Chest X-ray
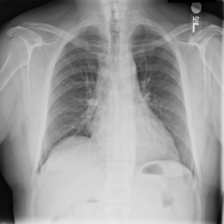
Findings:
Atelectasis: negative
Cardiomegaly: negative
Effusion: negative
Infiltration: negative
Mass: negative
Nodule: negative
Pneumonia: negative
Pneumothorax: negative
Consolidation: negative
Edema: negative
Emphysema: negative
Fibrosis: negative
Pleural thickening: negative
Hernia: negative